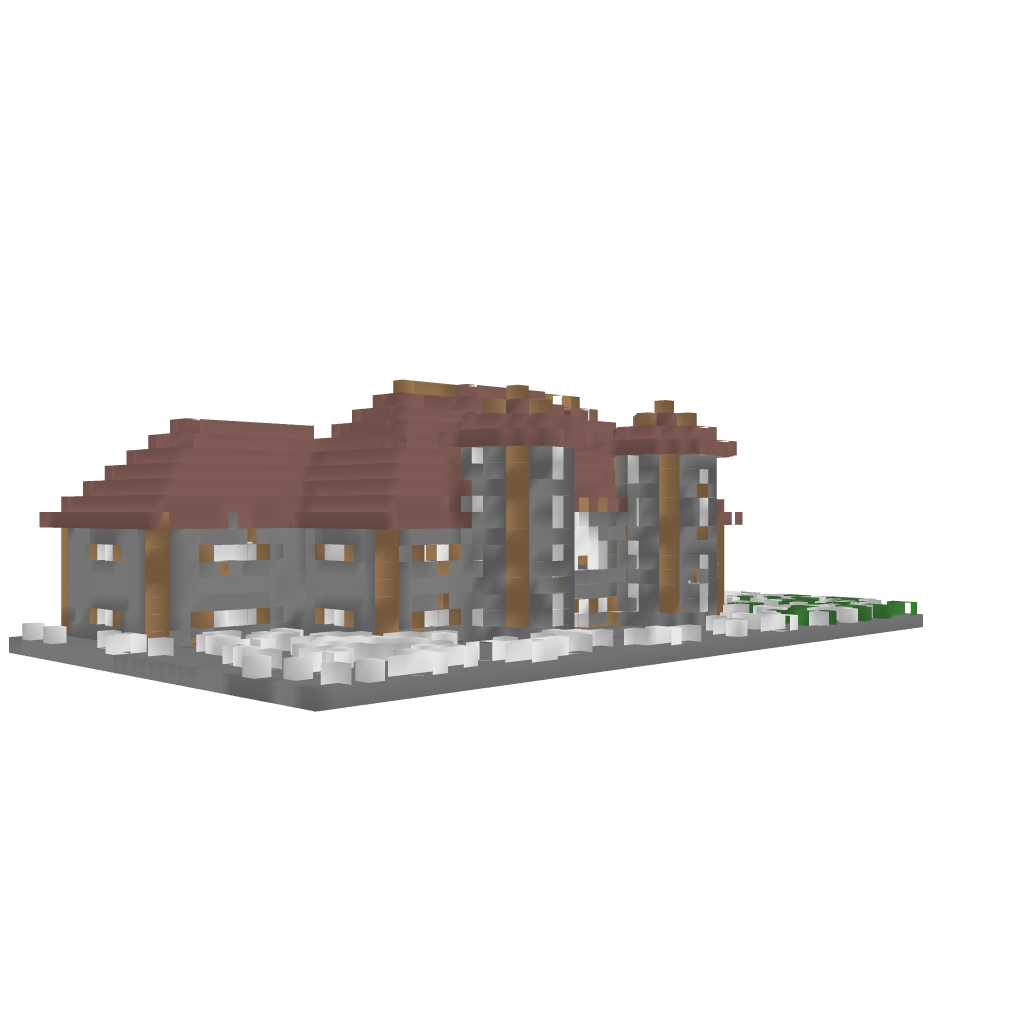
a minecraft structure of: Medeival Mansion bad low quality